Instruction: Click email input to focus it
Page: traveler
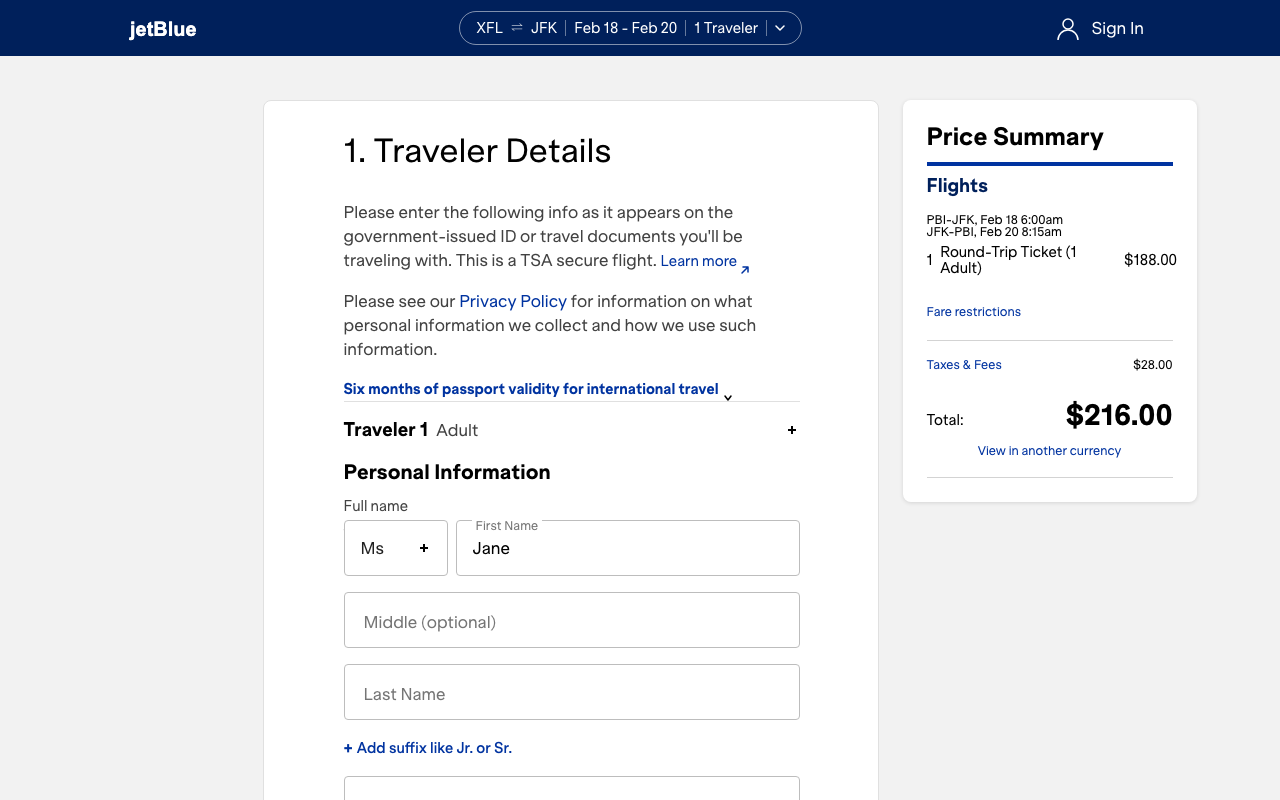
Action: click